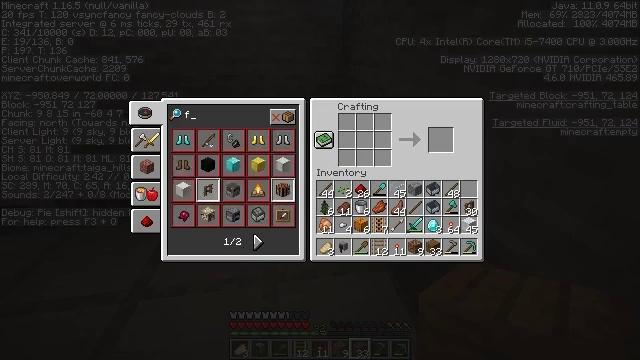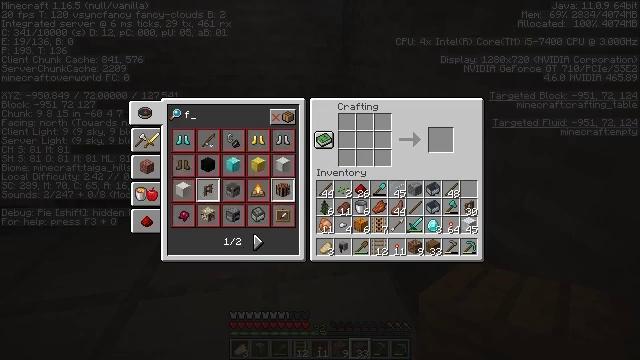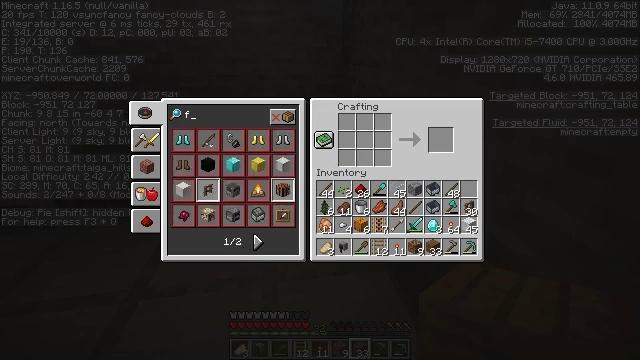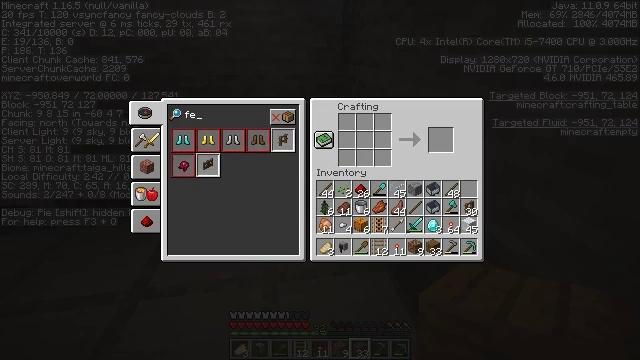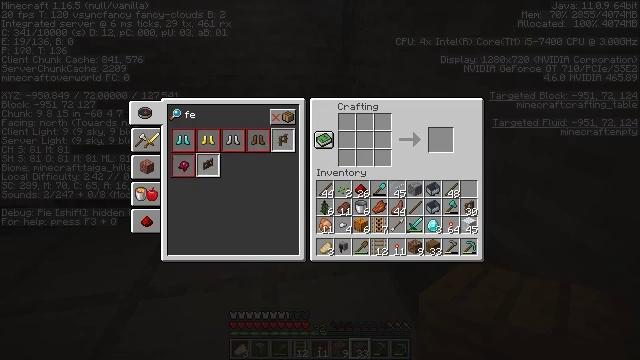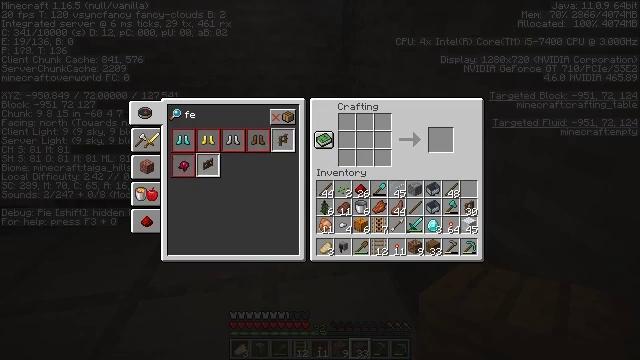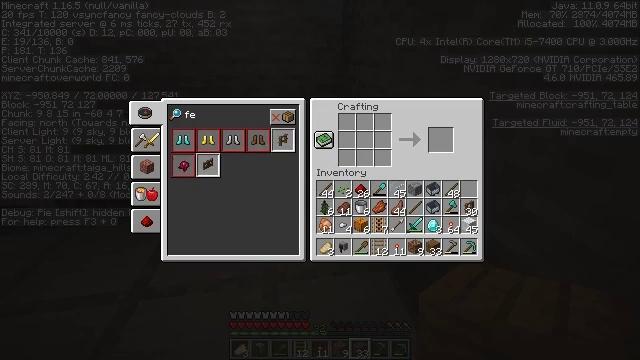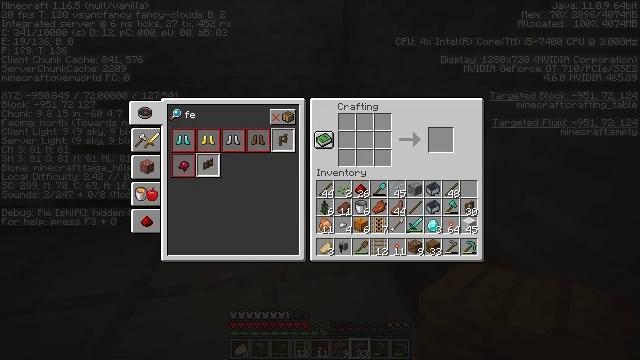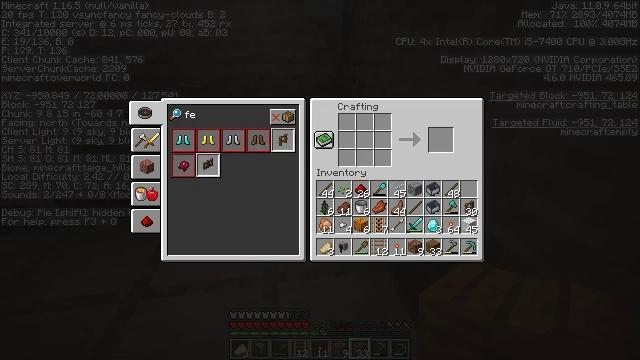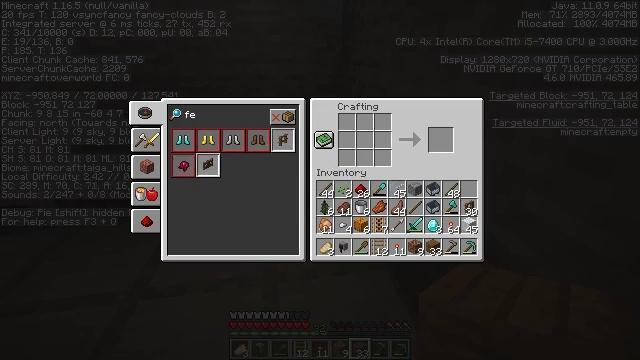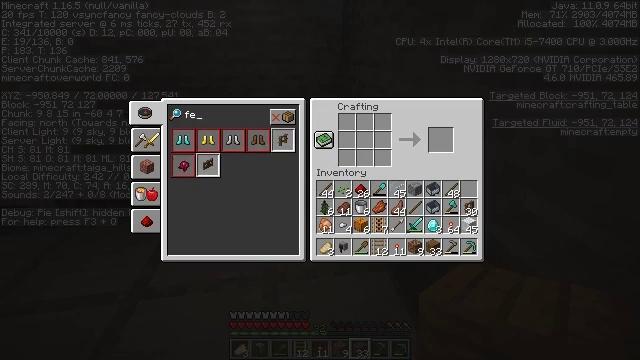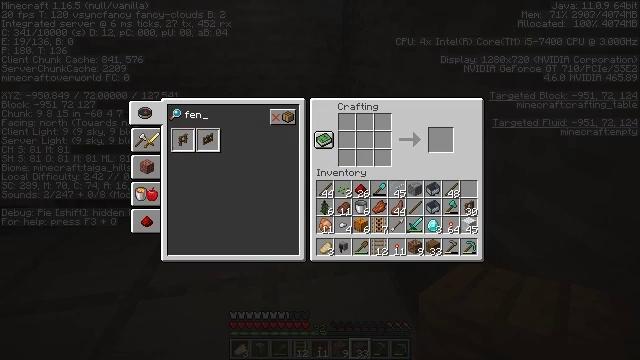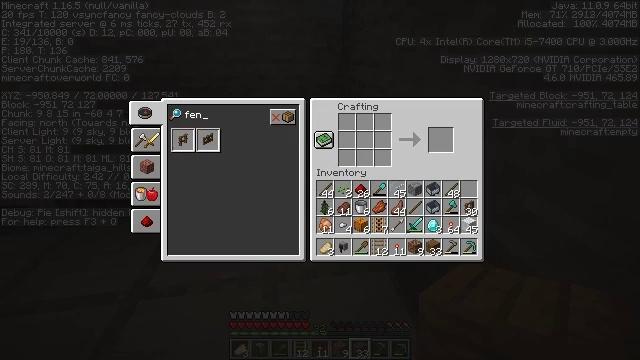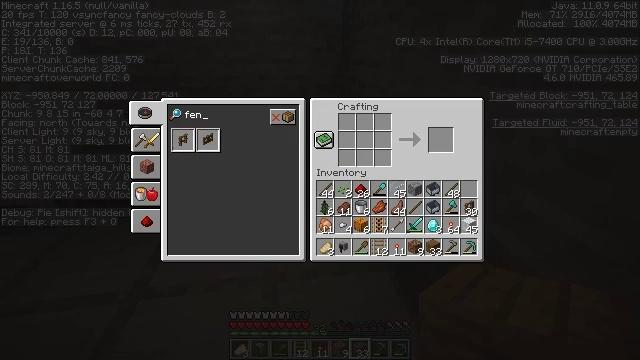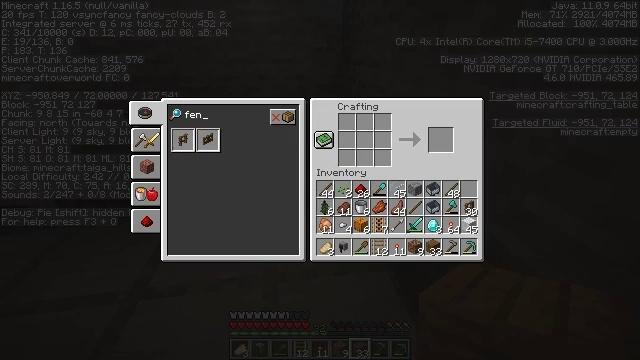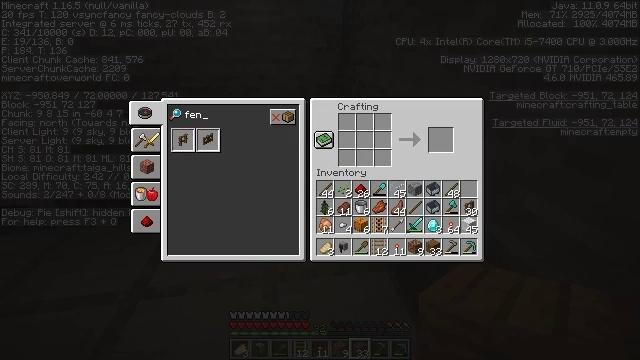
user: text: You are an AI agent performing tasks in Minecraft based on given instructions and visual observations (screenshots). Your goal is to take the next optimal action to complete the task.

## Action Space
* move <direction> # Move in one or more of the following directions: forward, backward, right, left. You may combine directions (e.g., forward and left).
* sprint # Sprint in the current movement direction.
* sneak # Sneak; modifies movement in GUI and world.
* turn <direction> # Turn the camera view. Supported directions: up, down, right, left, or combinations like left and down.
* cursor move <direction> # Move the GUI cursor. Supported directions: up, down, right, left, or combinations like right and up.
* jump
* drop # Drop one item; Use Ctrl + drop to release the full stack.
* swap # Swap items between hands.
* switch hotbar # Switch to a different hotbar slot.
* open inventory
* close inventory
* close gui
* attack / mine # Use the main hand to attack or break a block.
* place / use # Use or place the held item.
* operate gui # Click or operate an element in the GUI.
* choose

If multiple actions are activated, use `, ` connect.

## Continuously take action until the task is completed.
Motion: motion action
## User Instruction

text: Assemble sticks and spruce planks to get a spruce fence gate.
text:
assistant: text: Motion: no_op
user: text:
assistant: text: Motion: no_op
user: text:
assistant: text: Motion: open inventory
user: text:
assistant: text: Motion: open inventory
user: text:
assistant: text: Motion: open inventory
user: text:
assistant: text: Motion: no_op
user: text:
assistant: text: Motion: no_op
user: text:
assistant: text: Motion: no_op
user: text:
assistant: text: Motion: no_op
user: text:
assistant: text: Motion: no_op
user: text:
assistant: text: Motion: no_op
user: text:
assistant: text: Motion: no_op
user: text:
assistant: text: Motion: no_op
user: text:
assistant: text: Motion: no_op
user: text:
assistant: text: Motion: no_op
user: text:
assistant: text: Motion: no_op
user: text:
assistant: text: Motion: no_op
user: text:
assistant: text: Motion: no_op
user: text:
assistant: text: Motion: no_op
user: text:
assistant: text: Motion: no_op
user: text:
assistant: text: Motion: no_op
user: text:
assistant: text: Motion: no_op
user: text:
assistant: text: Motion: no_op
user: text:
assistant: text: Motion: no_op
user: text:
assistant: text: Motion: no_op
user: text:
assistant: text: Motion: no_op
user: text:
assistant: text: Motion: no_op
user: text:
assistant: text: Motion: no_op
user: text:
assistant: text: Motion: no_op
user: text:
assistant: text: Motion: no_op